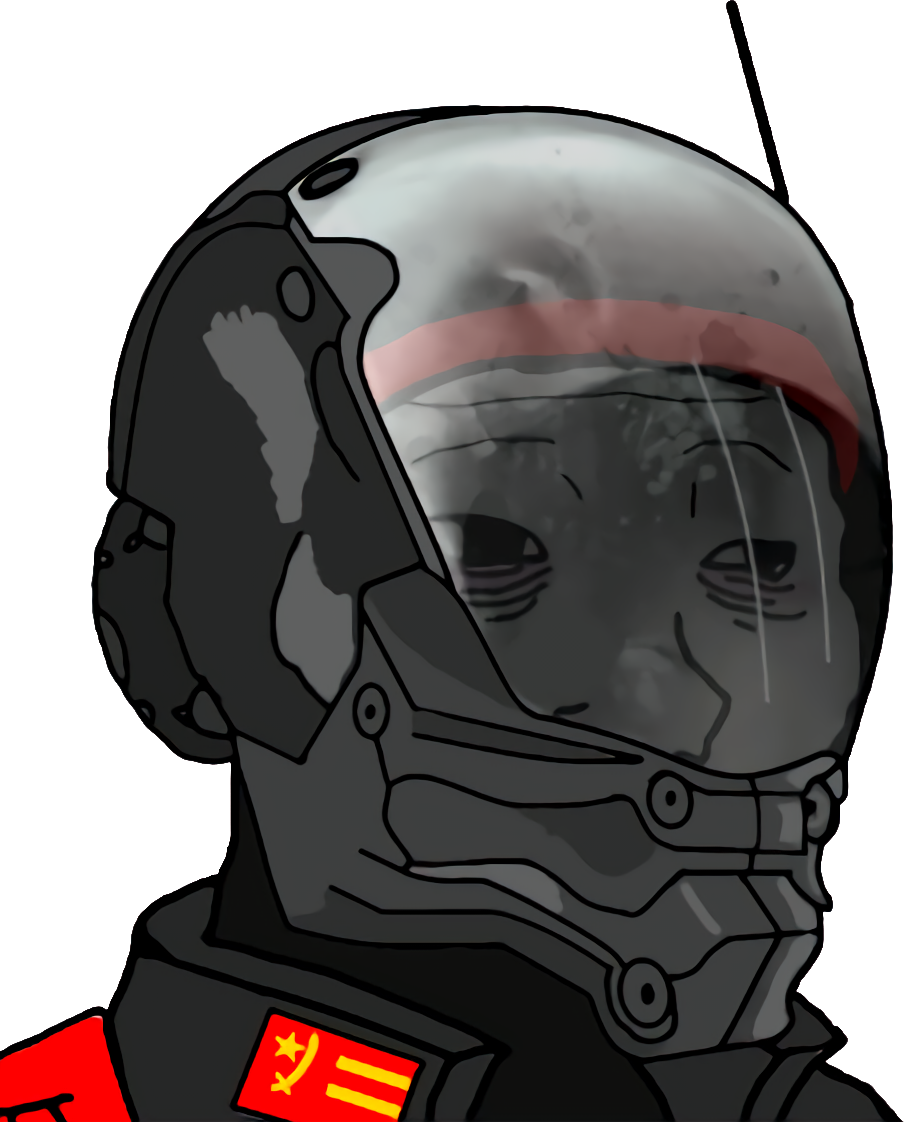
Label: 5_Doomer